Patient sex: M
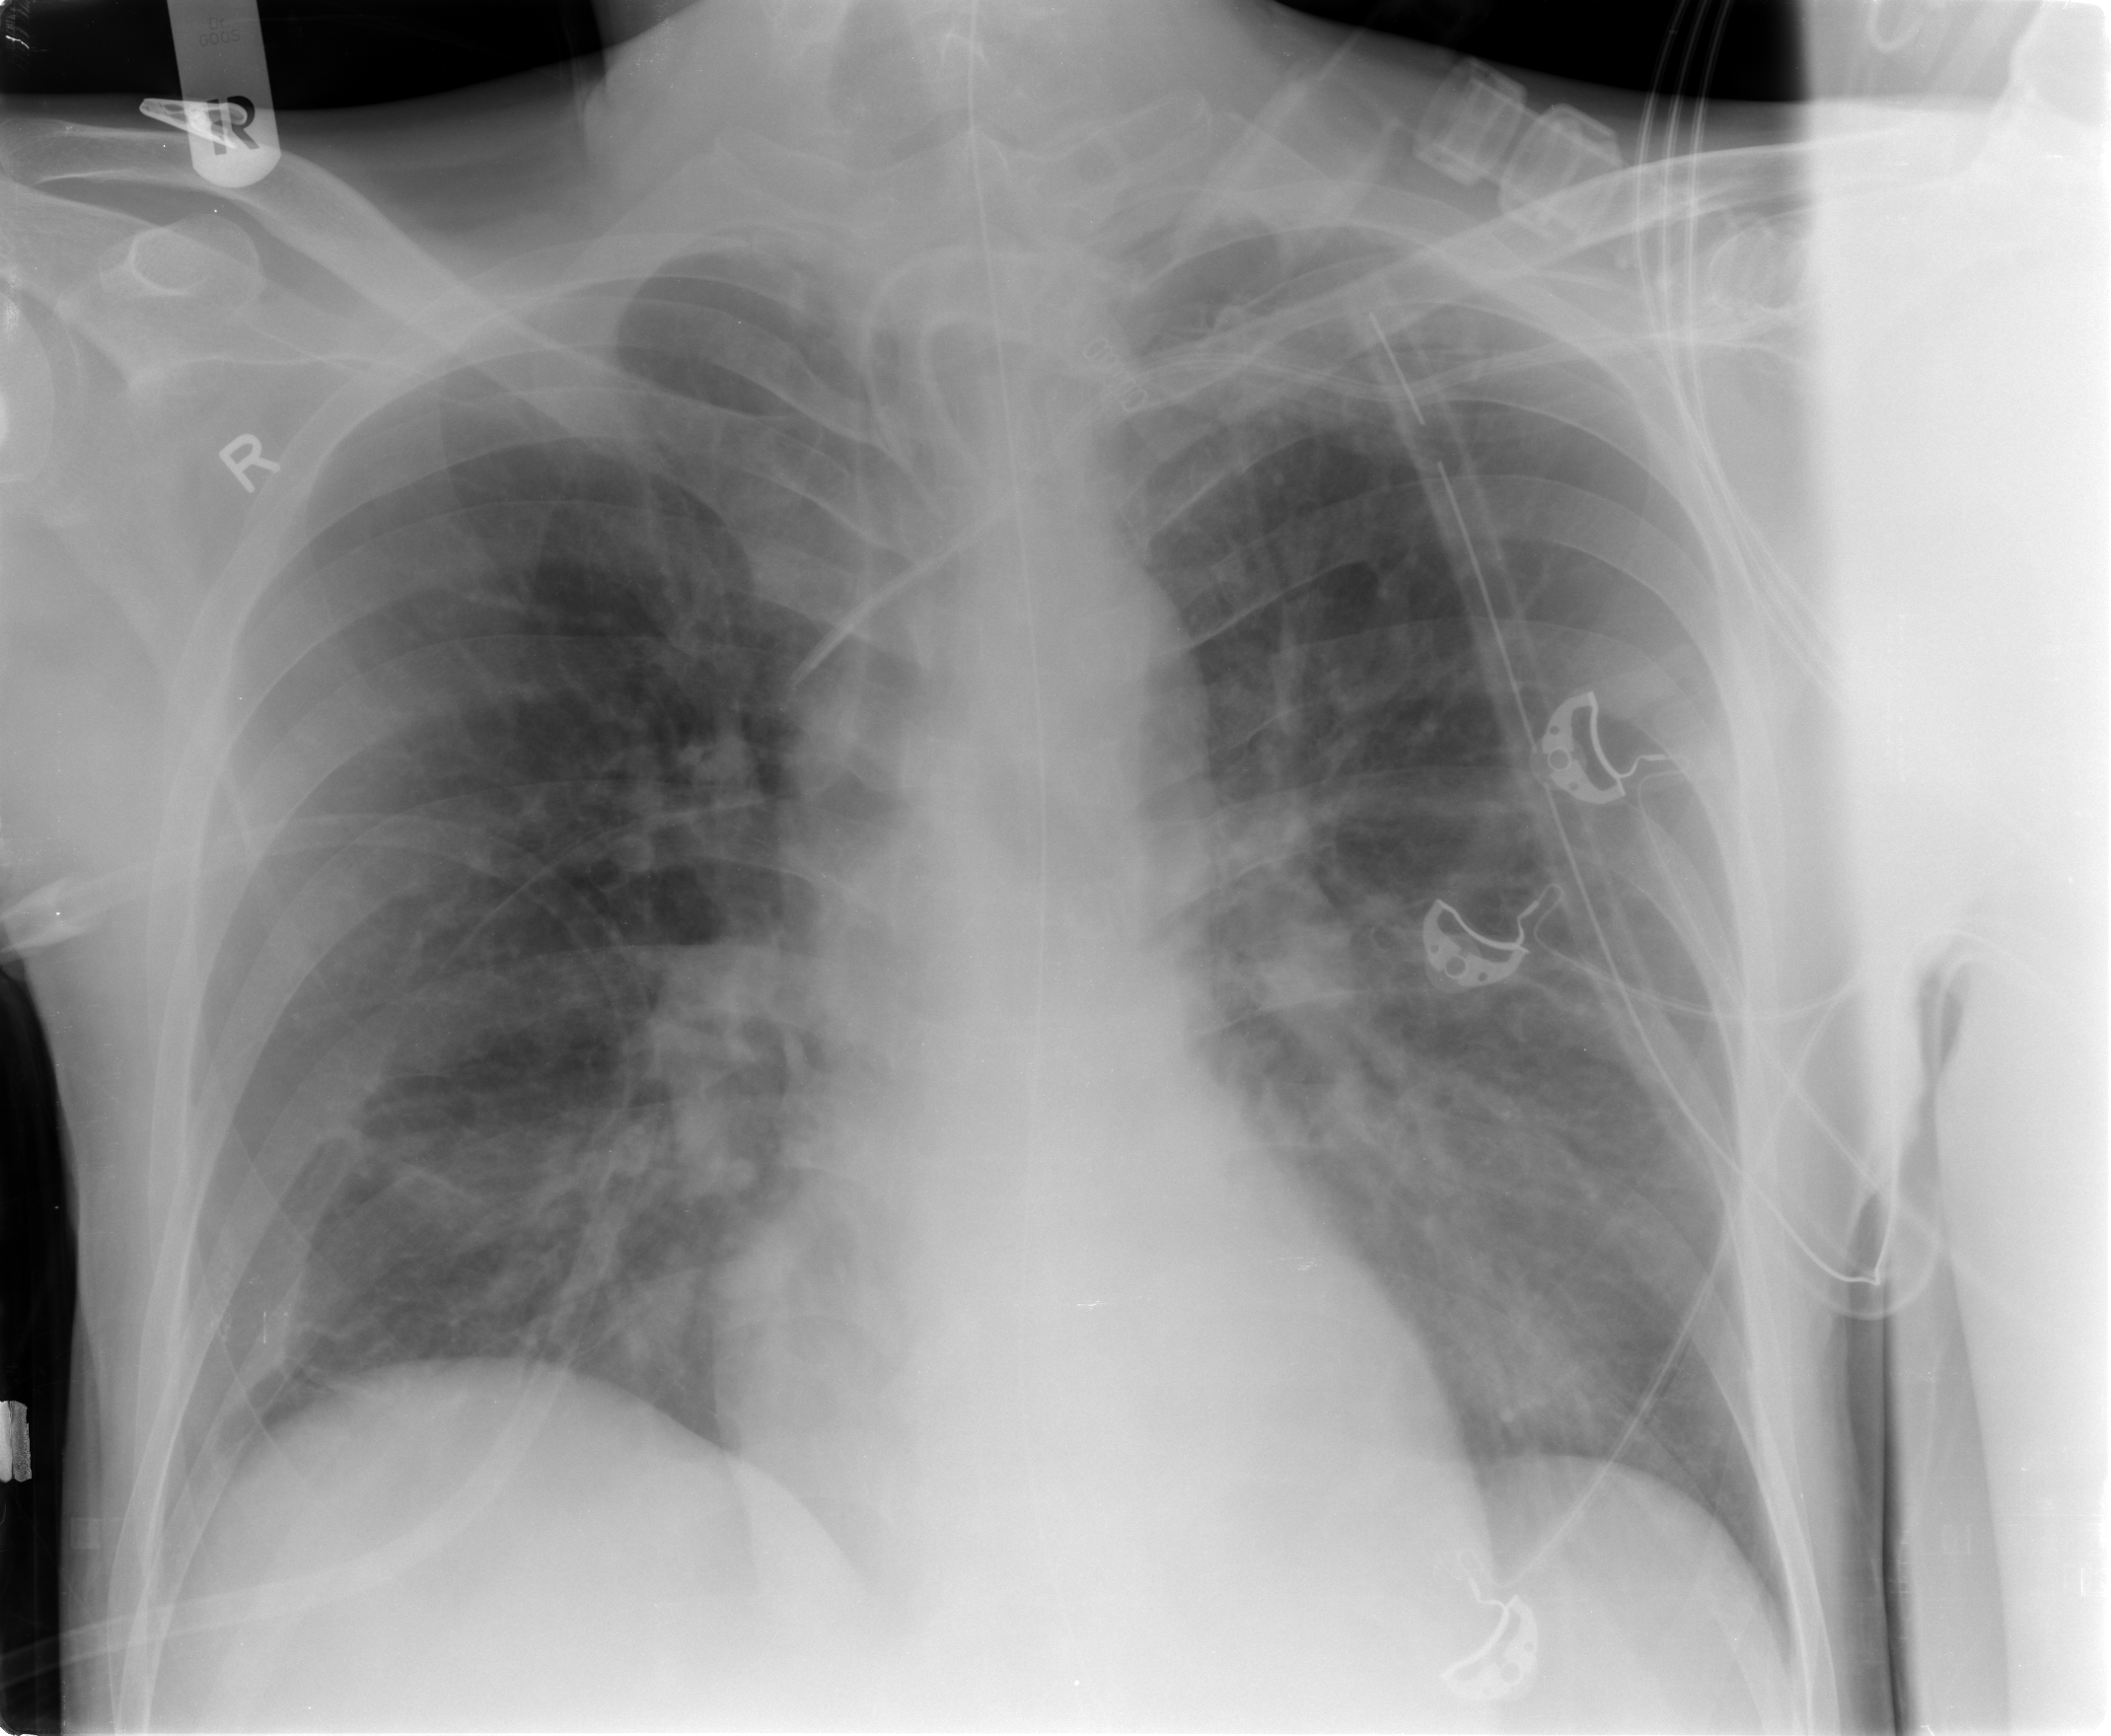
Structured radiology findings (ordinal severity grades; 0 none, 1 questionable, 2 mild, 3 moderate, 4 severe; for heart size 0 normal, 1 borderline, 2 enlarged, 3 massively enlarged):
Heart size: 0
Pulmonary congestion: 0
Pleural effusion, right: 0
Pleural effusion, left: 2
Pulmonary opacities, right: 2
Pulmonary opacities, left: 2
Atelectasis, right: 2
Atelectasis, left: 0